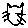
Label: cat